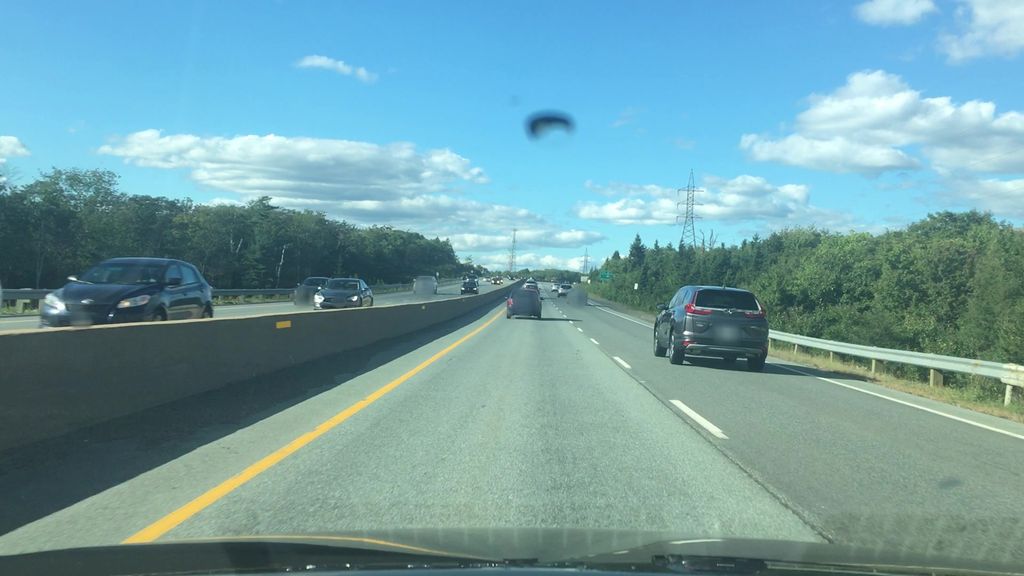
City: halifax